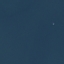
Land use / land cover: SeaLake